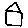
Label: house